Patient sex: F
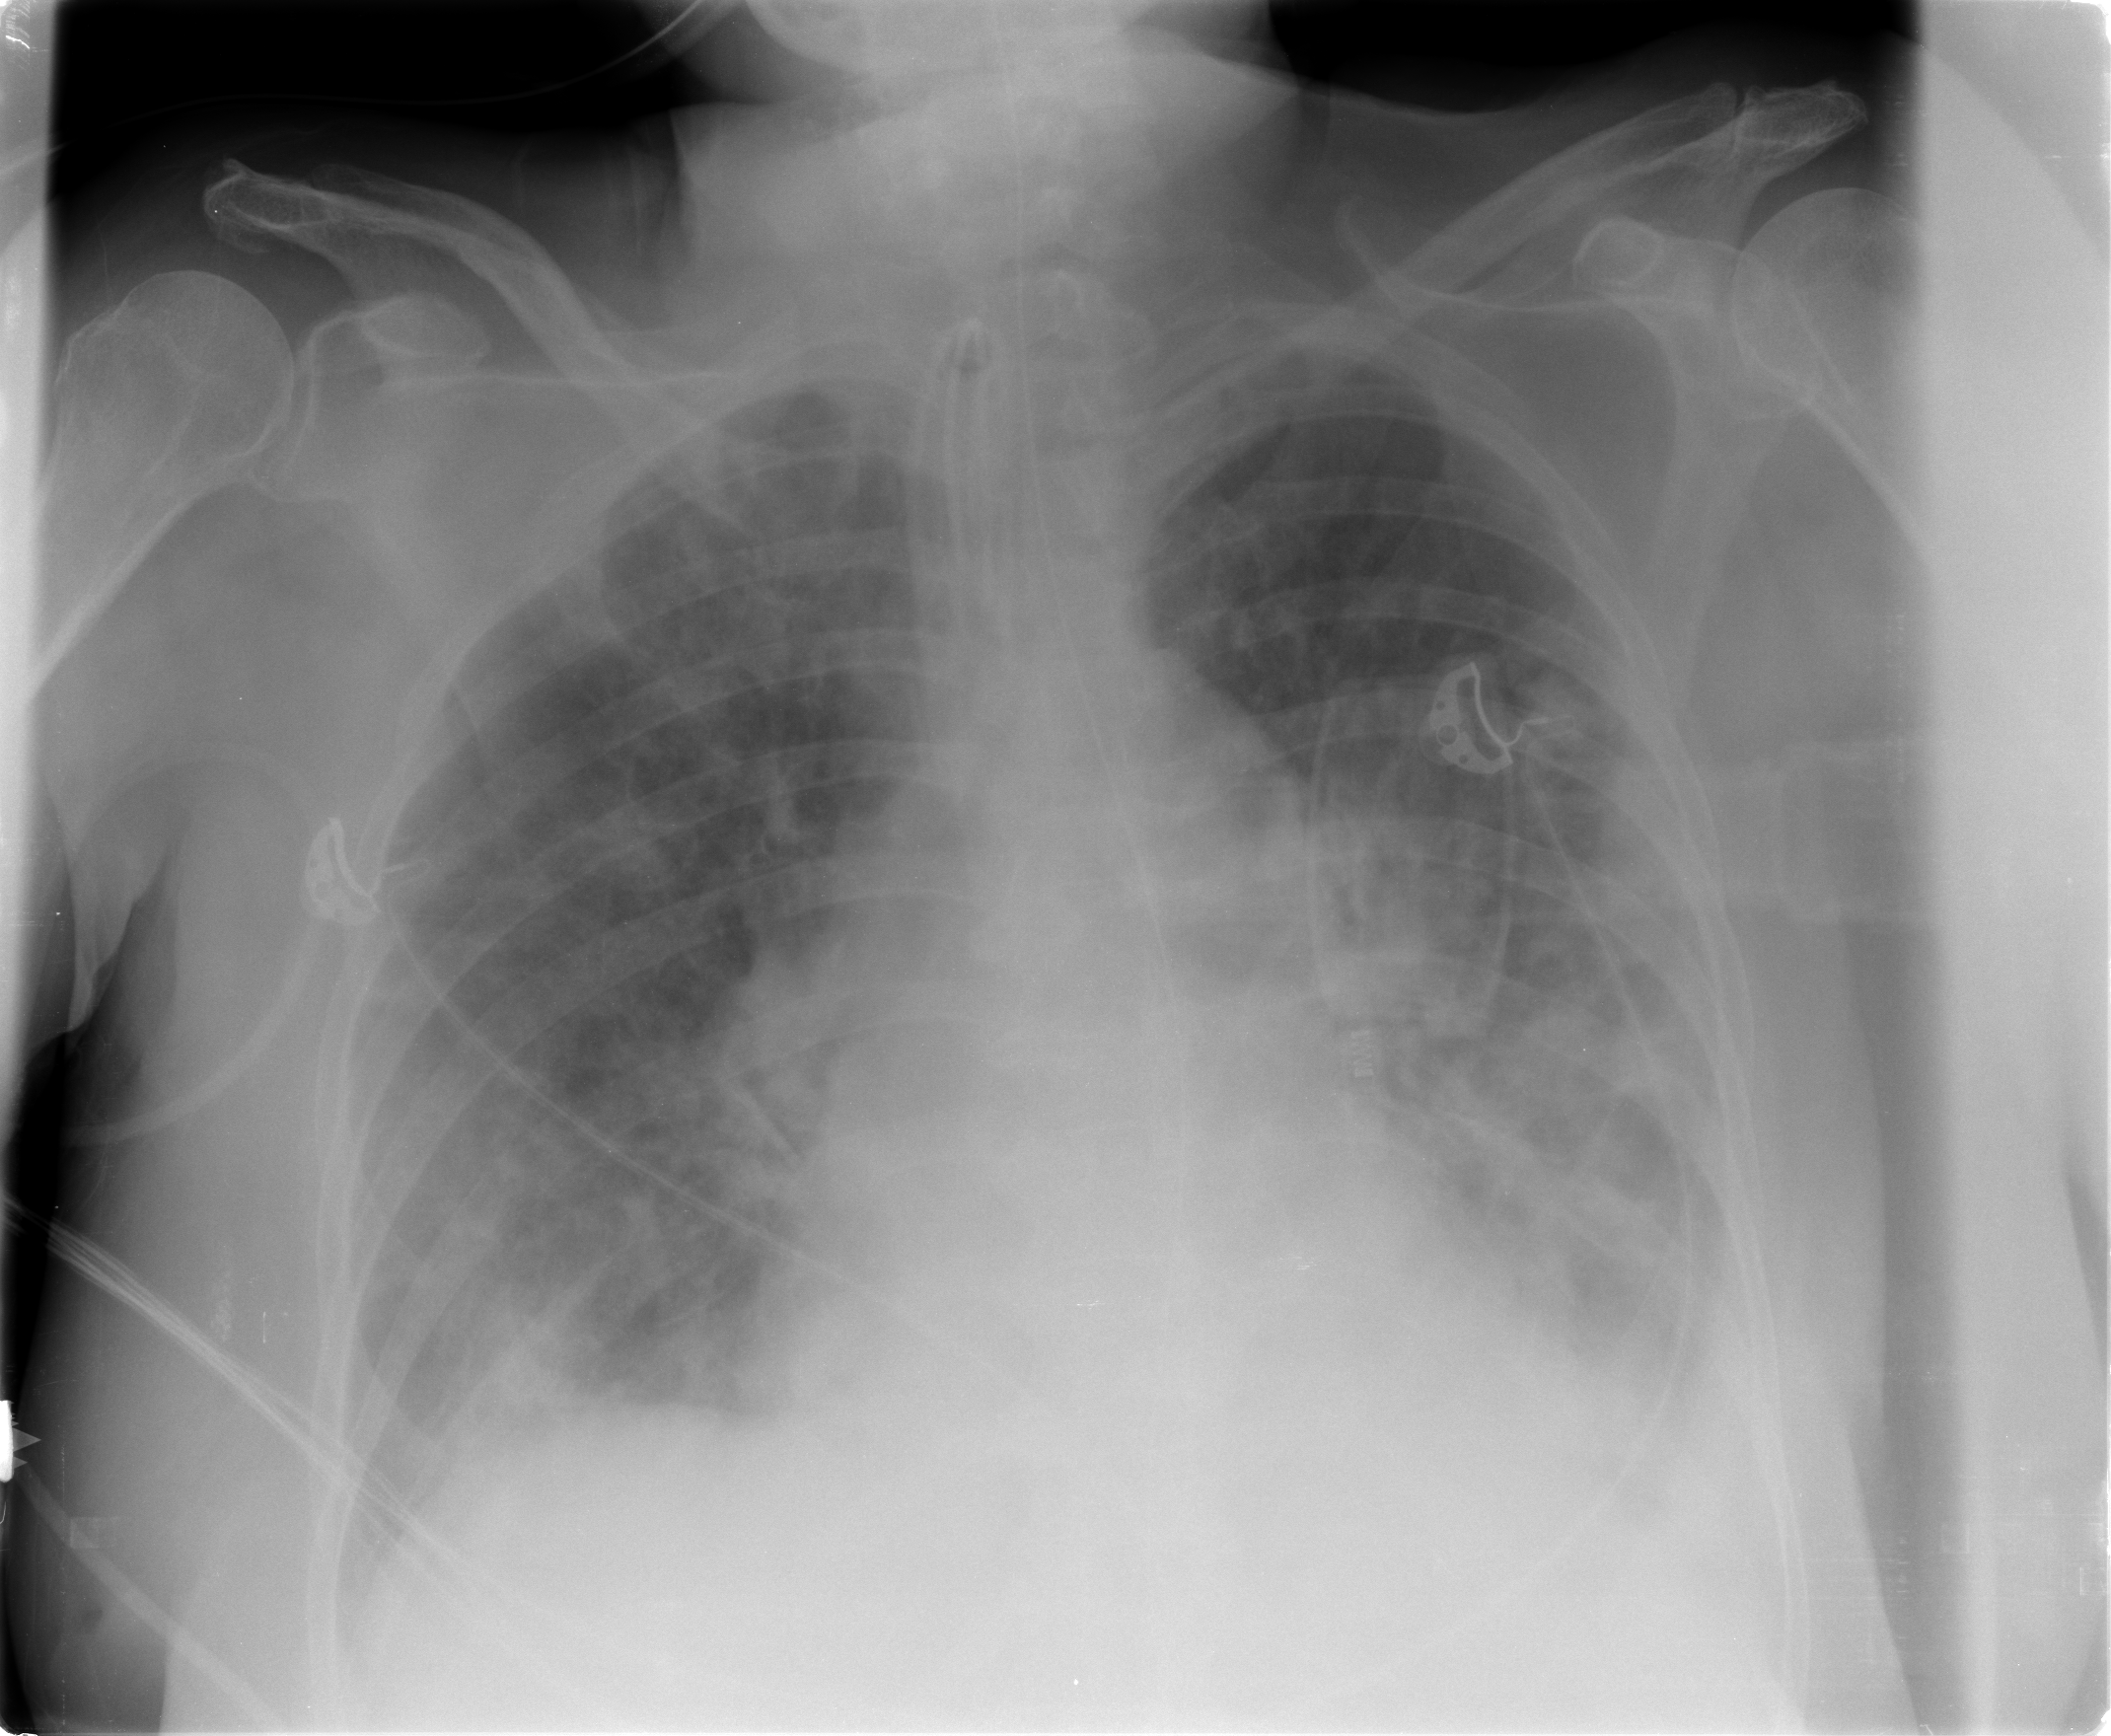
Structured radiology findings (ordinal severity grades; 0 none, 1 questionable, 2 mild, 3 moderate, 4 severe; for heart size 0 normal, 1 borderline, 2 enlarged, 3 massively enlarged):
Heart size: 2
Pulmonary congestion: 0
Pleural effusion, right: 1
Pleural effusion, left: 2
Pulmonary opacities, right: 4
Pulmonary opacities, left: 4
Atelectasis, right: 2
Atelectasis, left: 2